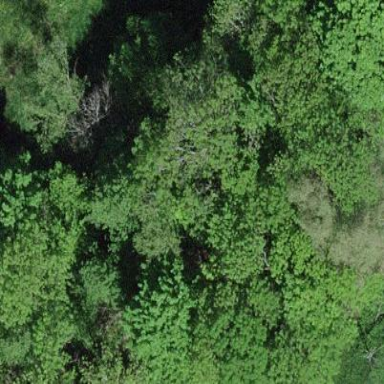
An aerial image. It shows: Forest area.